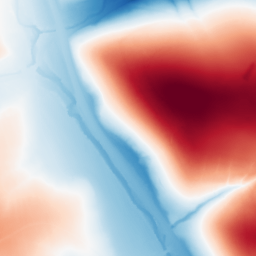
Category: trend_removal
Decomposition family: polynomial_high
Decomposition parameters: degree: 5
Upsampling method: bicubic
Upsampling parameters: scale: 4
Upsampling scale: 4